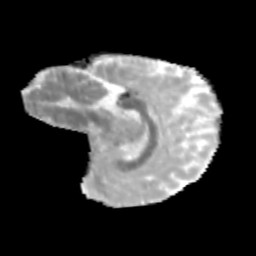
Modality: MD
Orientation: sagittal
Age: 11
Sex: male
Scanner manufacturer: siemens
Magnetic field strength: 3 T
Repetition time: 3.8 s
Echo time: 0.07 s